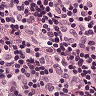
Metastatic tissue present: no